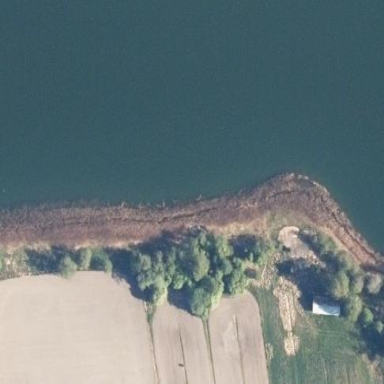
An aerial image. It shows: Reedbed in wetland area.